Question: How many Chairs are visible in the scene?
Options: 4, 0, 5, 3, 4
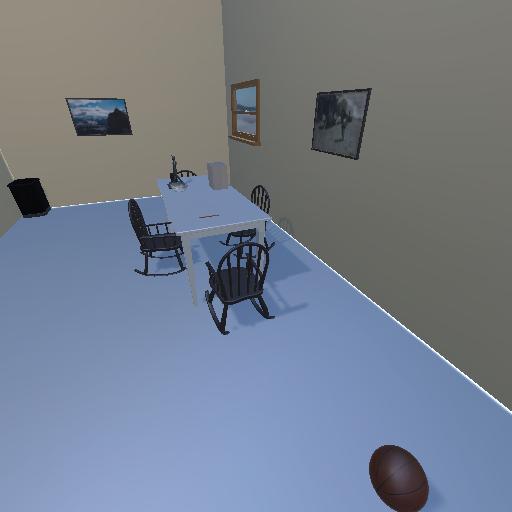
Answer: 4